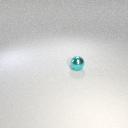
small cyan metal sphere